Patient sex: M
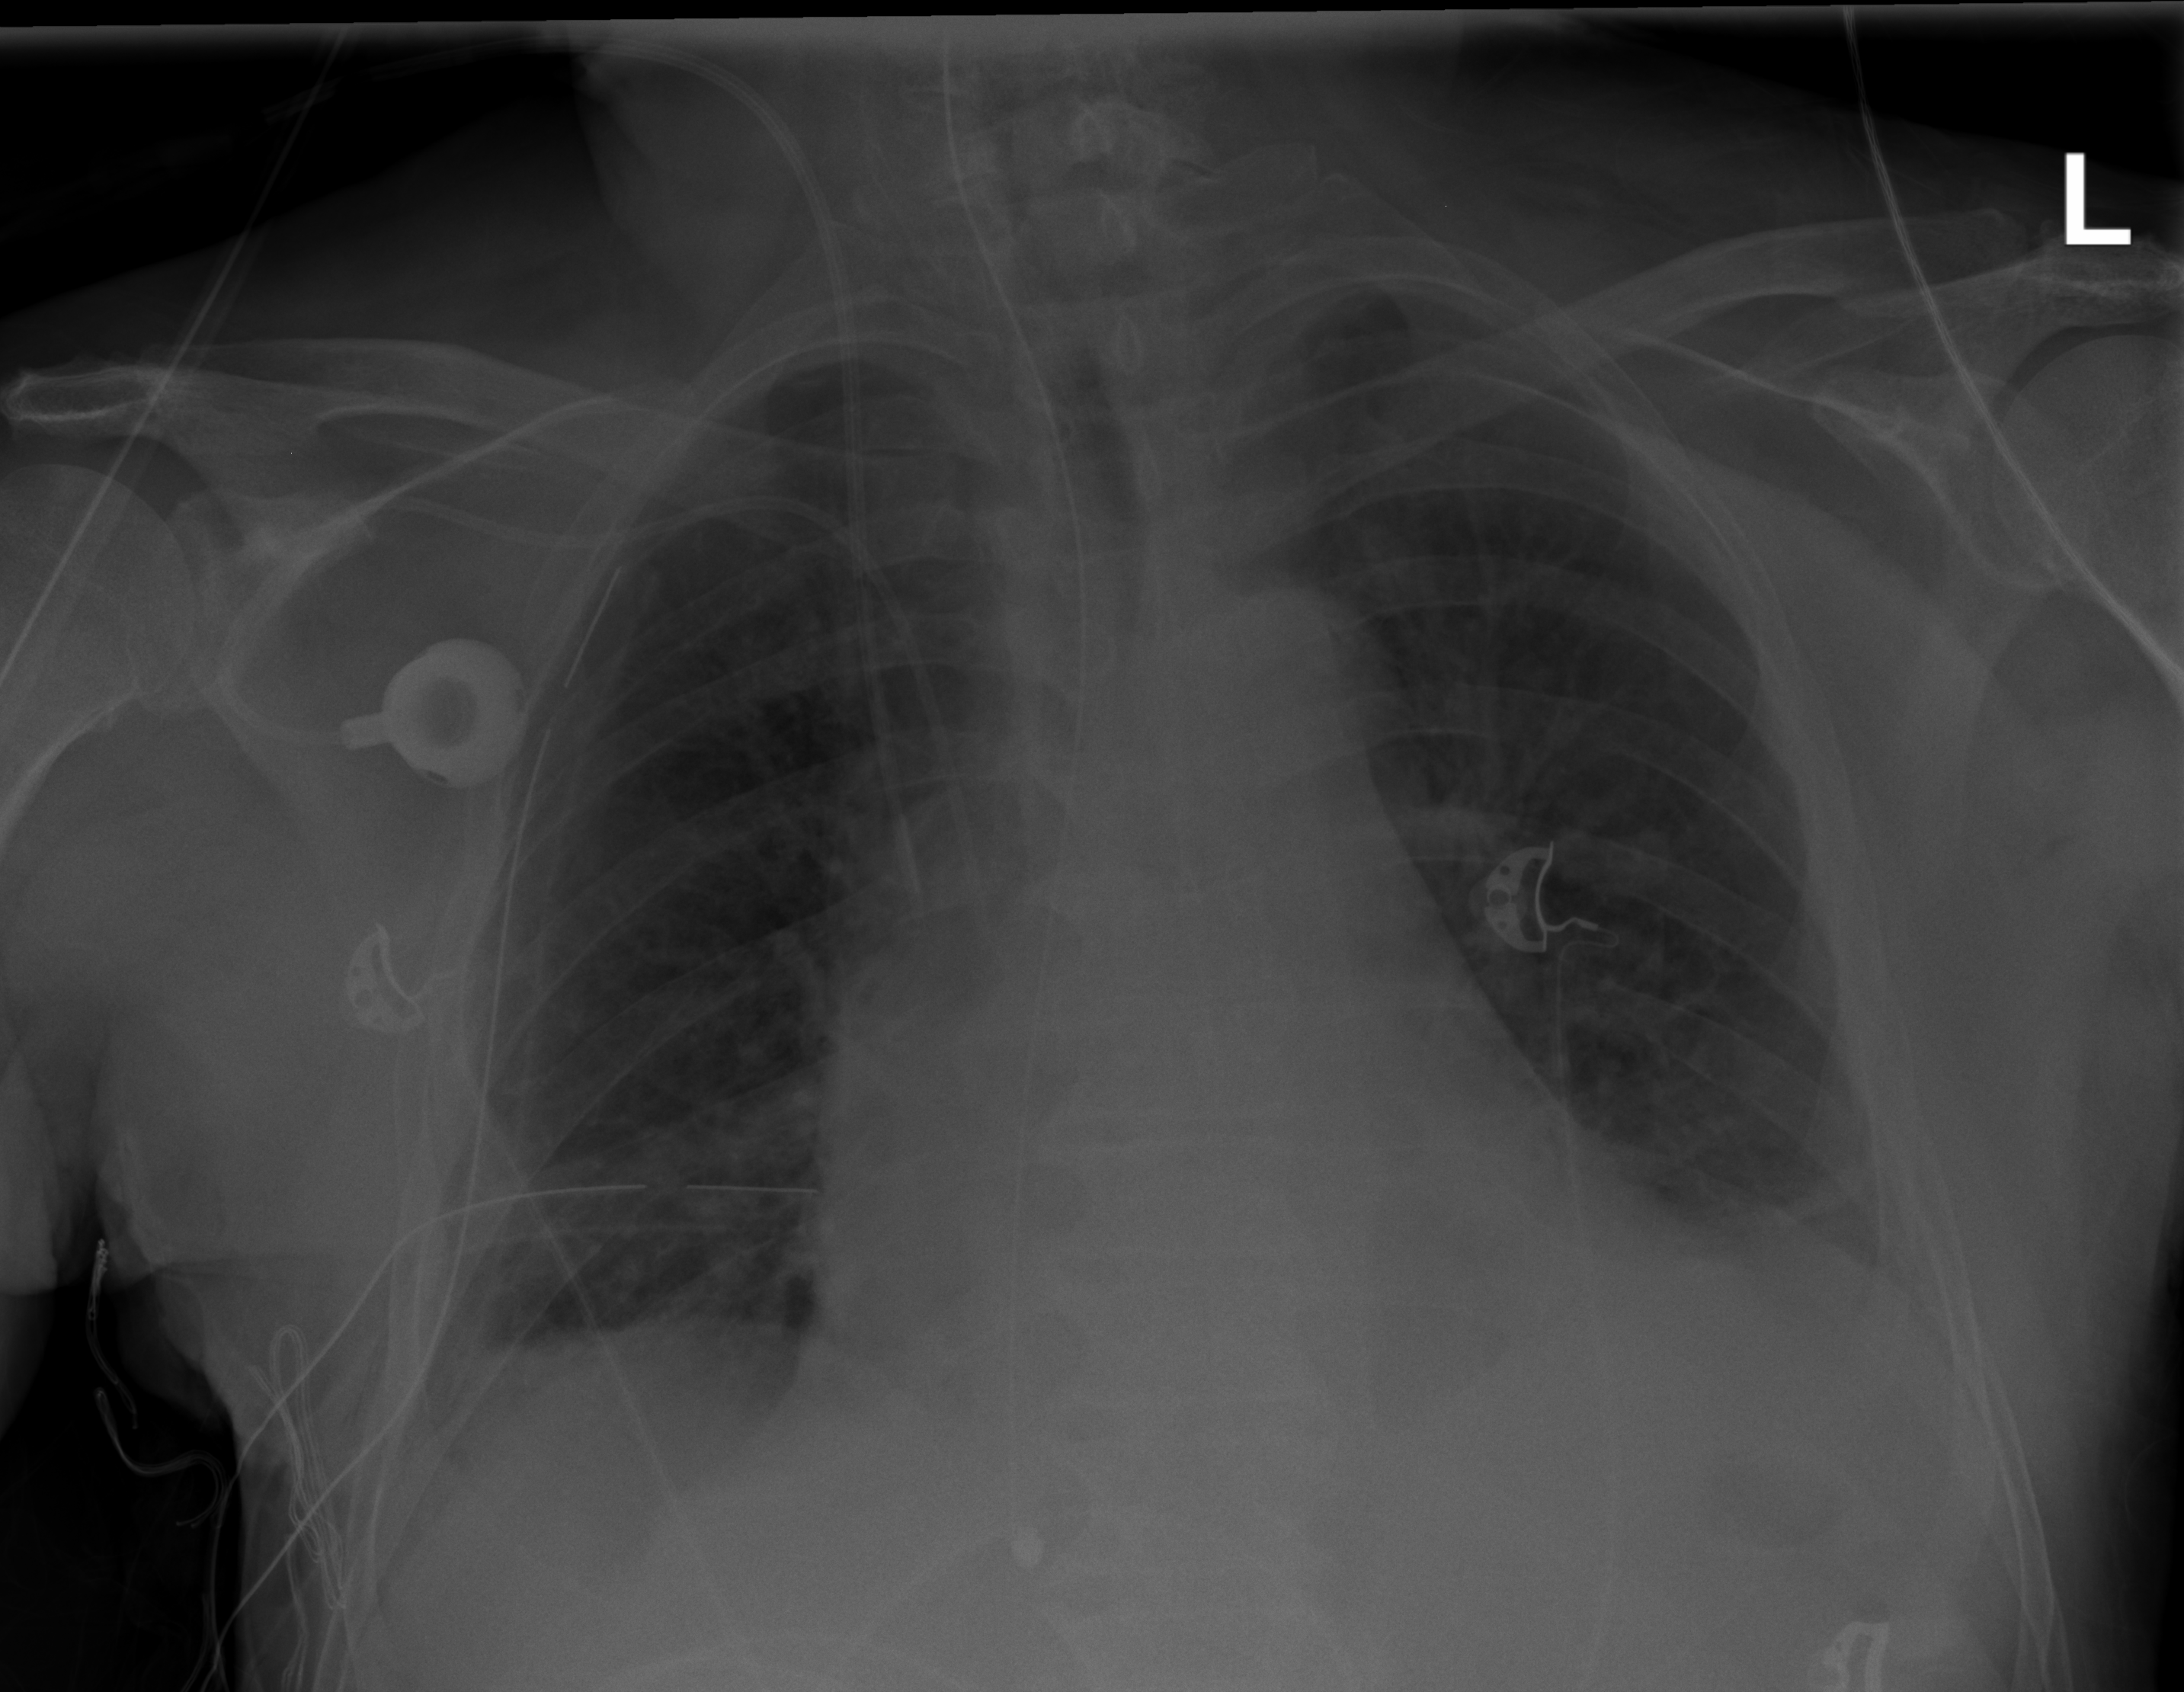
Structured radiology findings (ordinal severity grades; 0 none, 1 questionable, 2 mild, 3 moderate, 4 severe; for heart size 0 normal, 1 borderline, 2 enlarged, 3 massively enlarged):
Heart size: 2
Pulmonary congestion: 1
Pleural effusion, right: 2
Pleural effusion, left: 2
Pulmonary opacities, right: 0
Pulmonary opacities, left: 0
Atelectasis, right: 2
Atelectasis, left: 2